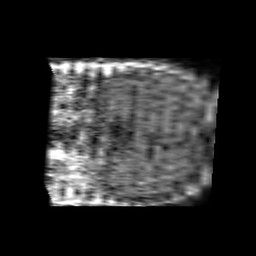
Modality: T1w
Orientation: coronal
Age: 54
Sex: male
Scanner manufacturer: philips
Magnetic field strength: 1.5 T
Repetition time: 0.375 s
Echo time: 0.011 s